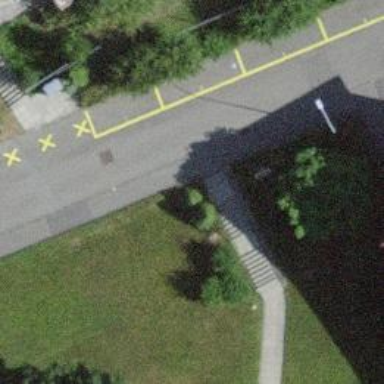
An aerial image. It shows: Road with steps.